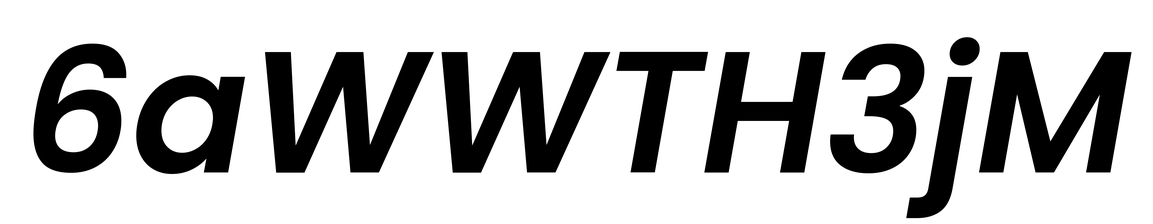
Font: Poppins-SemiBoldItalic